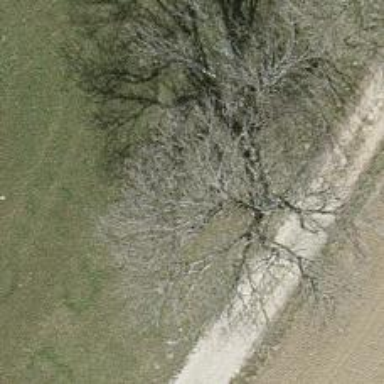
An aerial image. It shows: Single tag "natural: tree."